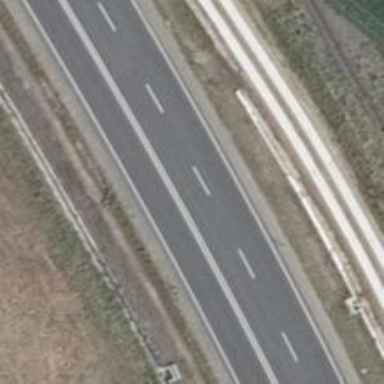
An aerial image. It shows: Asphalt road designated as primary highway with lane markings.